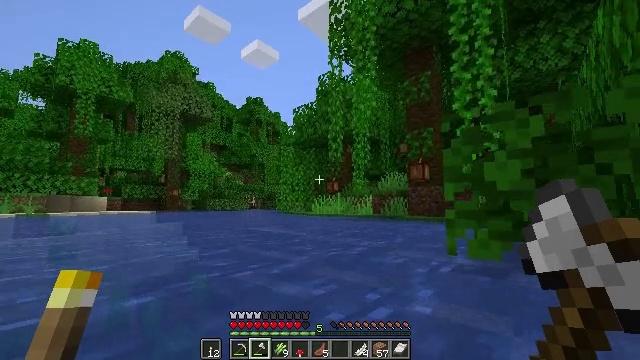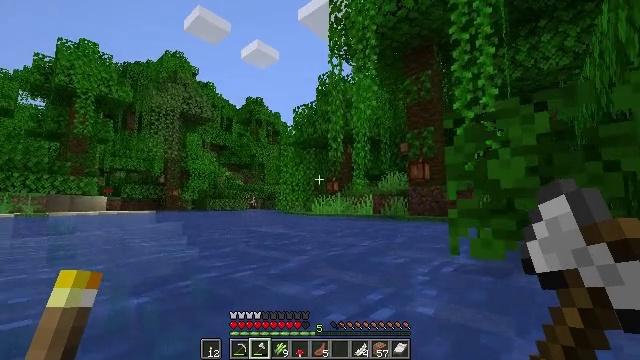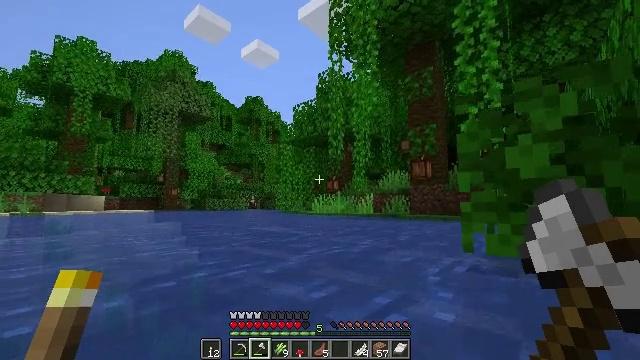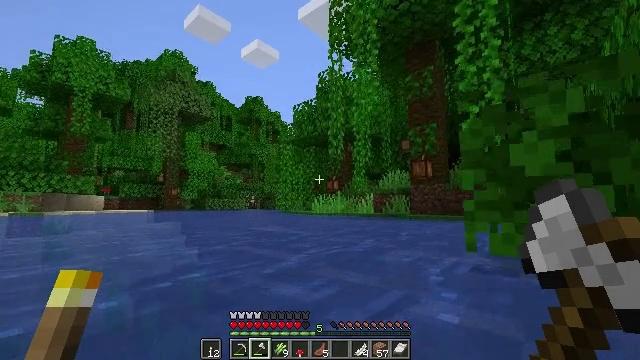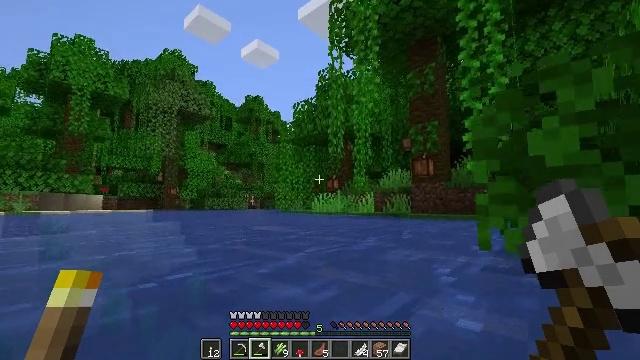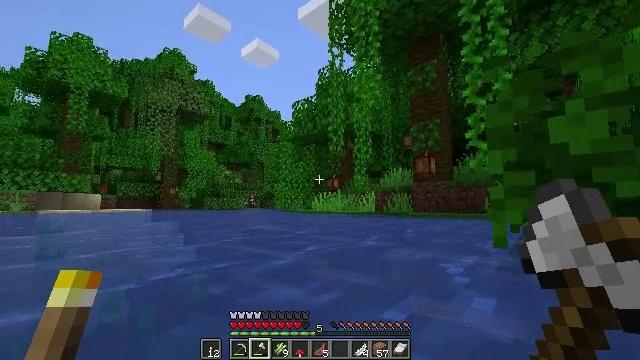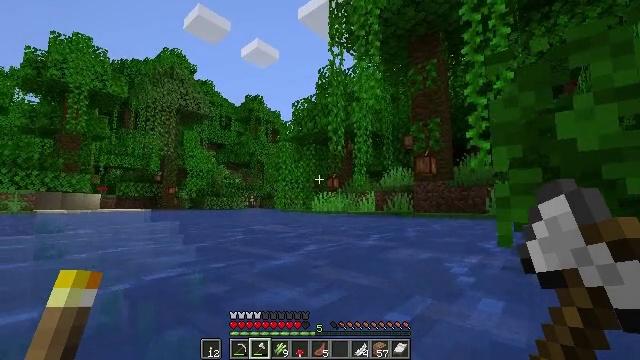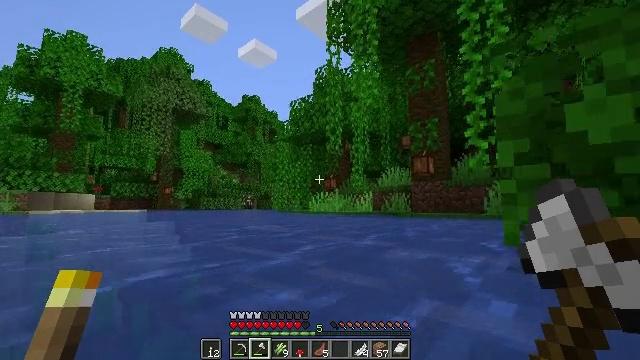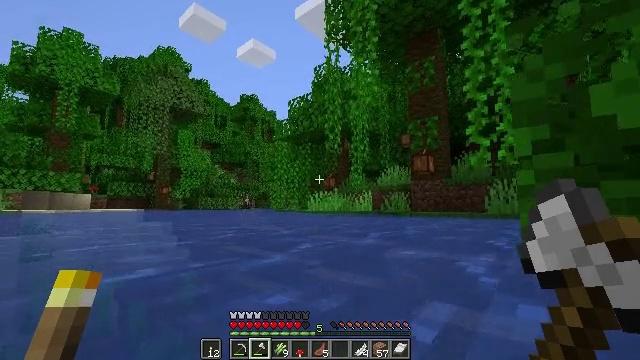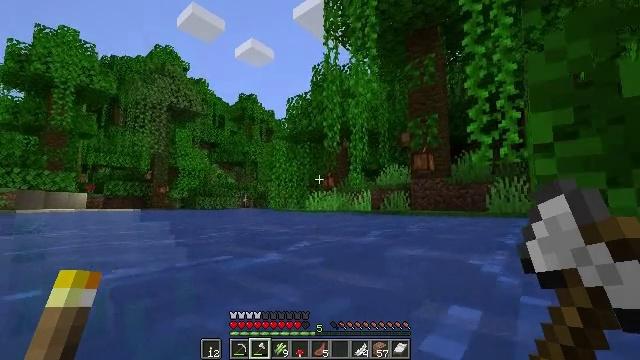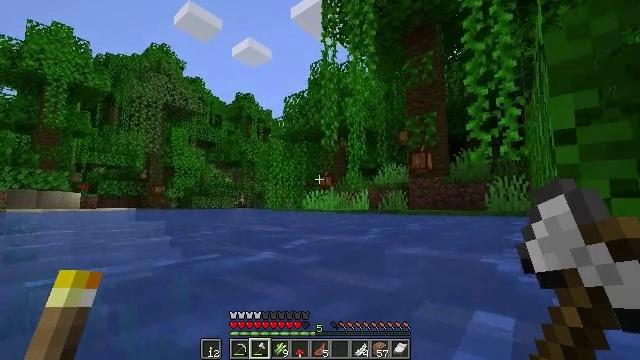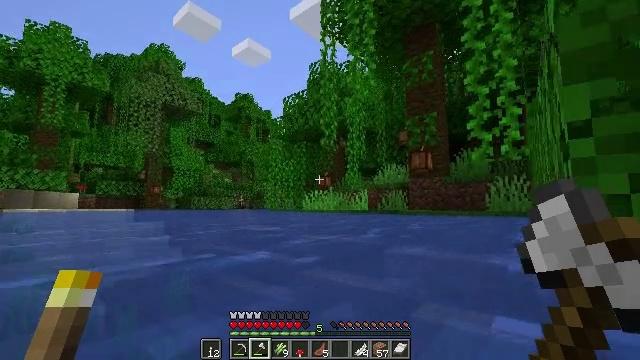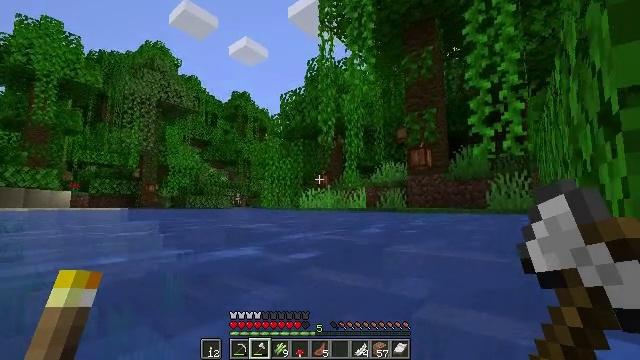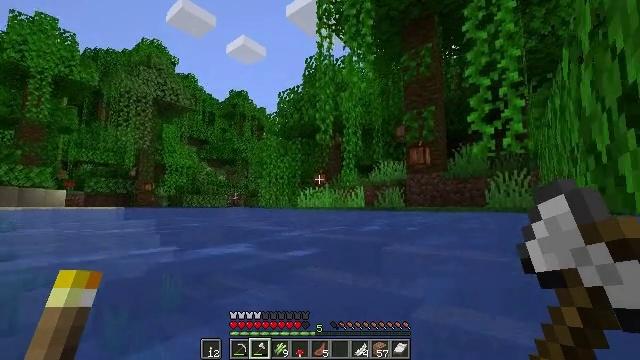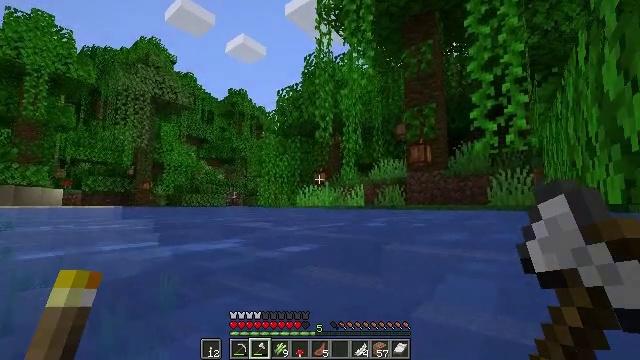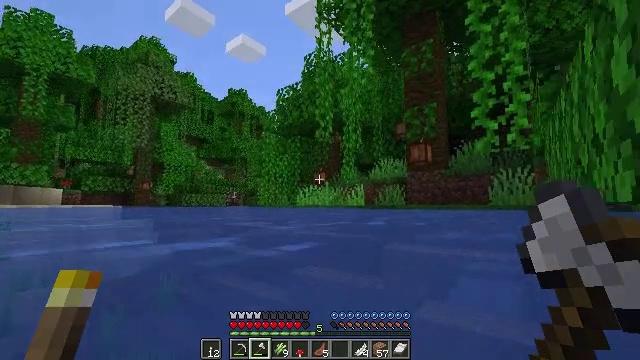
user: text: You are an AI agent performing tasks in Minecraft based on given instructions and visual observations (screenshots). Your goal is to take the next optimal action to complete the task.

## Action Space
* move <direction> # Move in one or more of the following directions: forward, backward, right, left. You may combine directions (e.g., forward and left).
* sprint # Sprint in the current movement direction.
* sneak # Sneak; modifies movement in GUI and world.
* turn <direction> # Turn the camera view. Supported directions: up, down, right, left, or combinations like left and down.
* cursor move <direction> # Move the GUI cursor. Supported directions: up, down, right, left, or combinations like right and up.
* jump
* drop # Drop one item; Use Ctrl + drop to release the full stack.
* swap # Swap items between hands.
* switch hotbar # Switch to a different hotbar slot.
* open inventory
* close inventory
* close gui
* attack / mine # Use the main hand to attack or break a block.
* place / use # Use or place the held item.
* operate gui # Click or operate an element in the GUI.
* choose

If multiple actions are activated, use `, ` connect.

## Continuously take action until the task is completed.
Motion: motion action
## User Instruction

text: Get cocoa by attacking the pod.
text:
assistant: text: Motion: move forward
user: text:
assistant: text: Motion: move forward
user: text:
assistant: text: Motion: move forward
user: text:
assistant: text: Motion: move forward
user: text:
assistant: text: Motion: move forward
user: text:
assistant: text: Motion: move forward
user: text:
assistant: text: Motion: move forward
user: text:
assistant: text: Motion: move forward
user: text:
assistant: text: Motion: move forward
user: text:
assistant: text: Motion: move forward
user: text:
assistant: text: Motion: move forward
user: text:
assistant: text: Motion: move forward
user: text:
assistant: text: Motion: move forward
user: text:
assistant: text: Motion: move forward
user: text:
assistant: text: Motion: move forward
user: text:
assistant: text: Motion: move forward
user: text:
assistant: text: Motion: move forward
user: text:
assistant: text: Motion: move forward
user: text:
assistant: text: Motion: move forward
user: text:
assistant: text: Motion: move forward
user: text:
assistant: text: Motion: move forward
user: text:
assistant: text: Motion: move forward
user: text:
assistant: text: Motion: move forward
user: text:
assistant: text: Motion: move forward
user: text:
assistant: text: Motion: move forward, turn right
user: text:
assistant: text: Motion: move forward, turn right
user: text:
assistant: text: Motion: move forward, turn right
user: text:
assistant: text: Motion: move forward, turn right
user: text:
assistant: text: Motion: move forward
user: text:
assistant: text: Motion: move forward